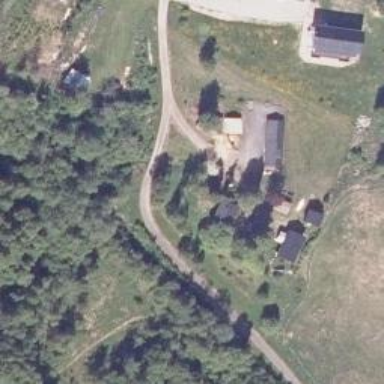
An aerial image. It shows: Residential road.